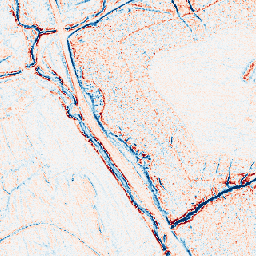
Category: edge_preserving
Decomposition family: anisotropic_diffusion
Decomposition parameters: iterations: 5
kappa: 30
gamma: 0.15
Upsampling method: nearest
Upsampling parameters: scale: 8
Upsampling scale: 8